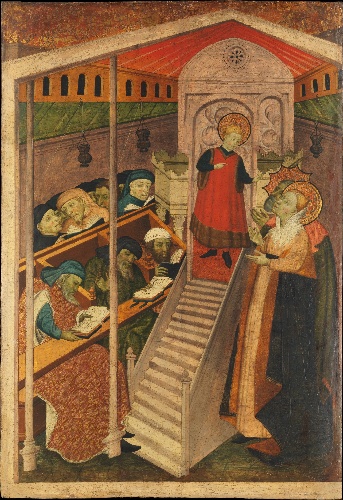
Title: Christ among the Doctors
Artist: Spanish (Catalan) Painter
Artist bio: early 15th century
Object type: Painting
Classification: Paintings
Medium: Tempera and gold on wood
Dimensions: 44 x 30 in. (111.8 x 76.2 cm)
Department: European Paintings
Credit line: The Friedsam Collection, Bequest of Michael Friedsam, 1931
Accession year: 1932
Repository: Metropolitan Museum of Art, New York, NY
Tags: Men|Women|Christ|Reading|Virgin Mary|Joseph